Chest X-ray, PA view. Patient: 66 years old, sex M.
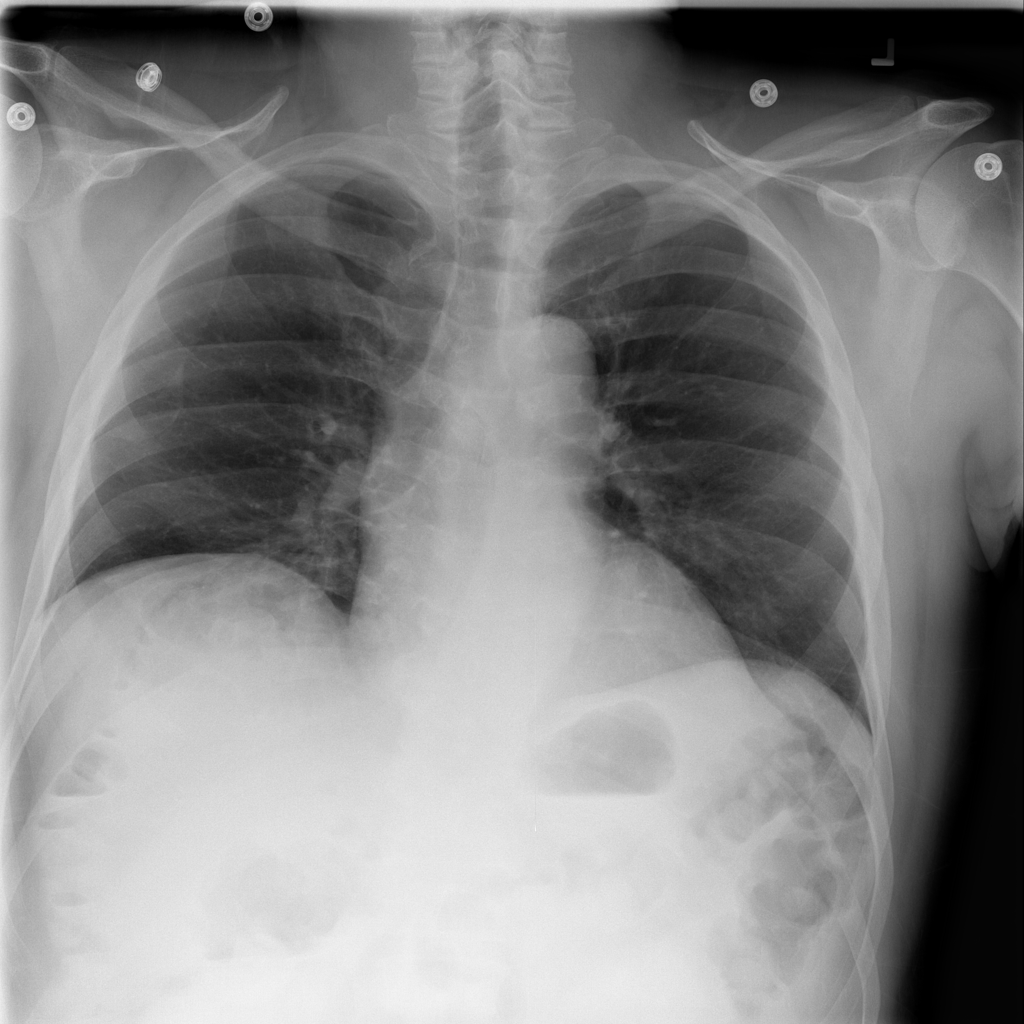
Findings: No Finding